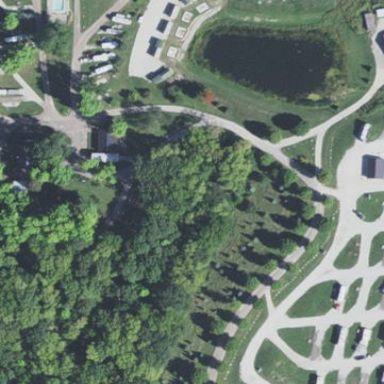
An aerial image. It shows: Caravan site for tourism.